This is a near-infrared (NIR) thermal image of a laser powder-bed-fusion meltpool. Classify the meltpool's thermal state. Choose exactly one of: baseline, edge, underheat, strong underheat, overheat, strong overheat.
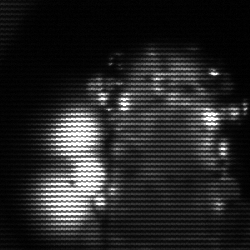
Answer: strong underheat